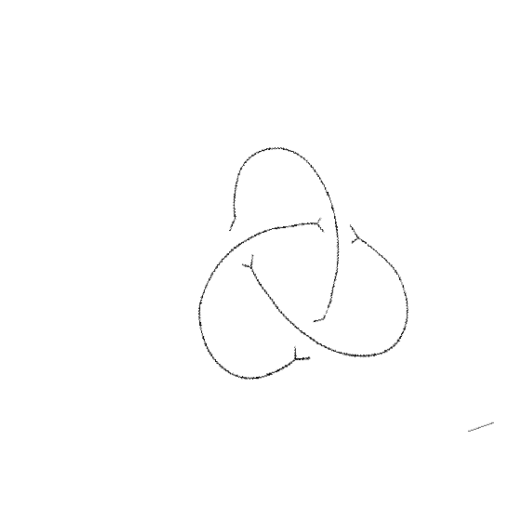
Crossing number: 3